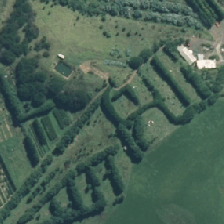
Land cover: shortrotation_cropland